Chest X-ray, PA view. Patient: 33 years old, sex M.
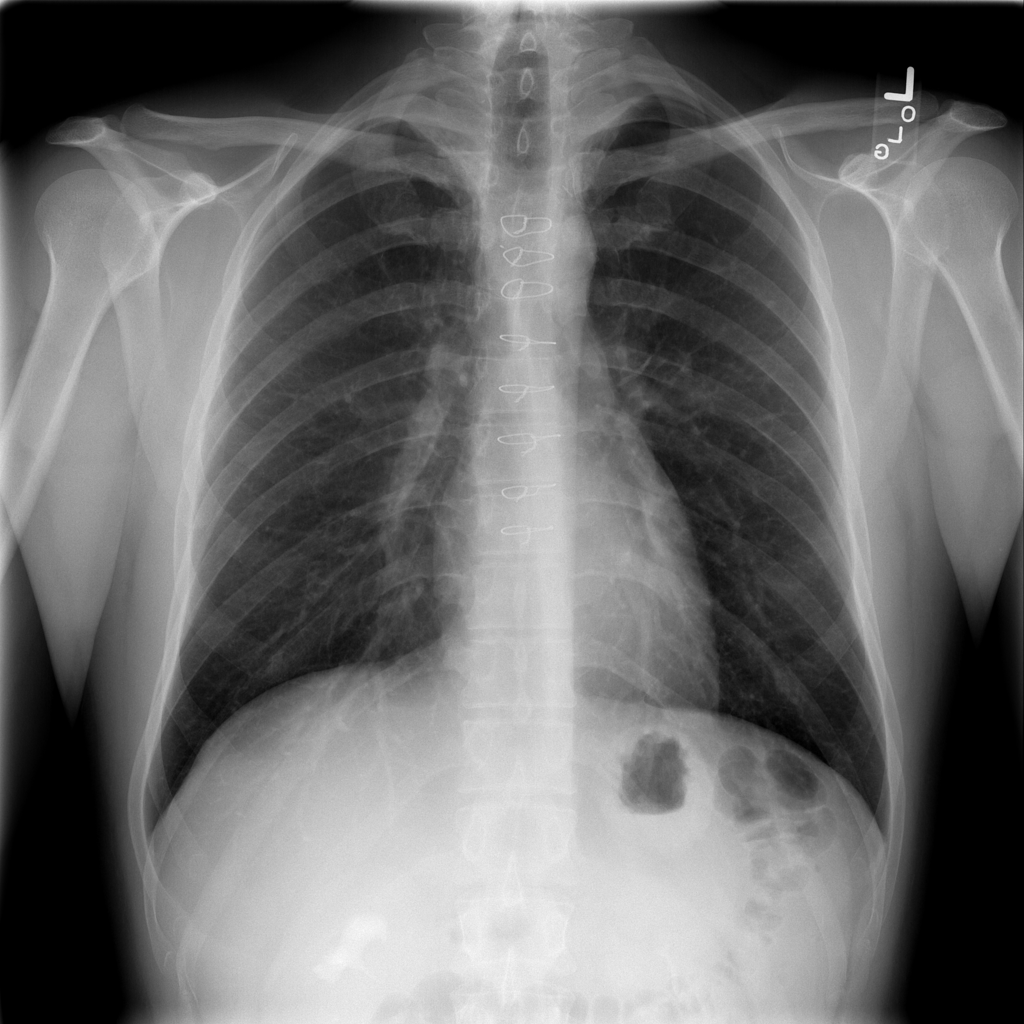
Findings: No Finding